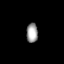
Tissue: prostate
Cell type: Endothelial cells
Senescence score: 0.7126
Nuclear area (px): 218
Mean DAPI intensity: 158.381